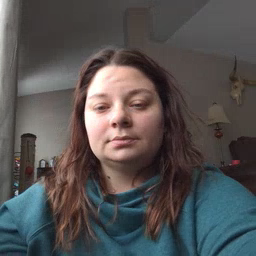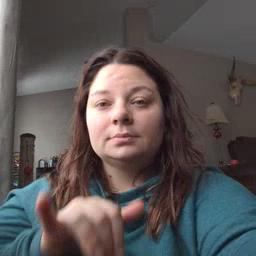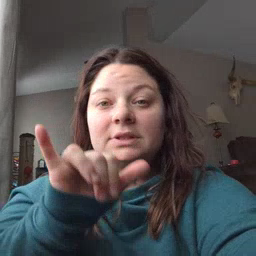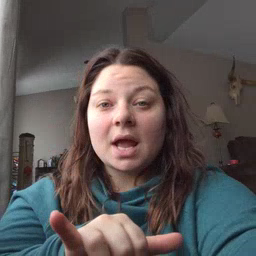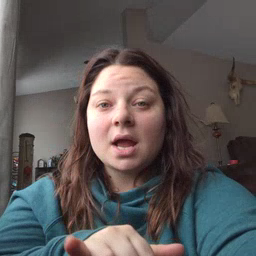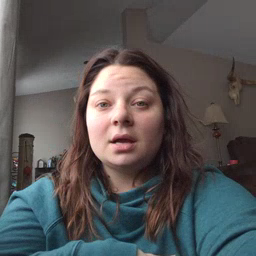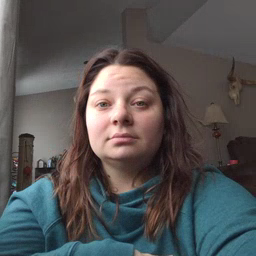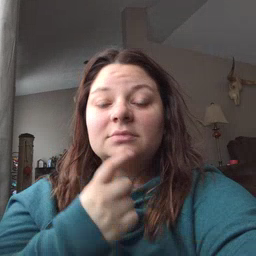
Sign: stay